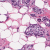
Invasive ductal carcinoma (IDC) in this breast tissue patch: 1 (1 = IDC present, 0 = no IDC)